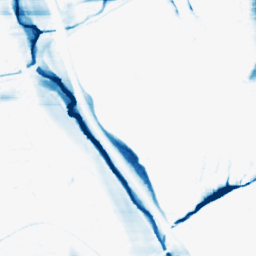
Category: morphological
Decomposition family: morphological_rect
Decomposition parameters: operation: closing
width: 50
height: 5
Upsampling method: linear_exact
Upsampling parameters: scale: 2
Upsampling scale: 2